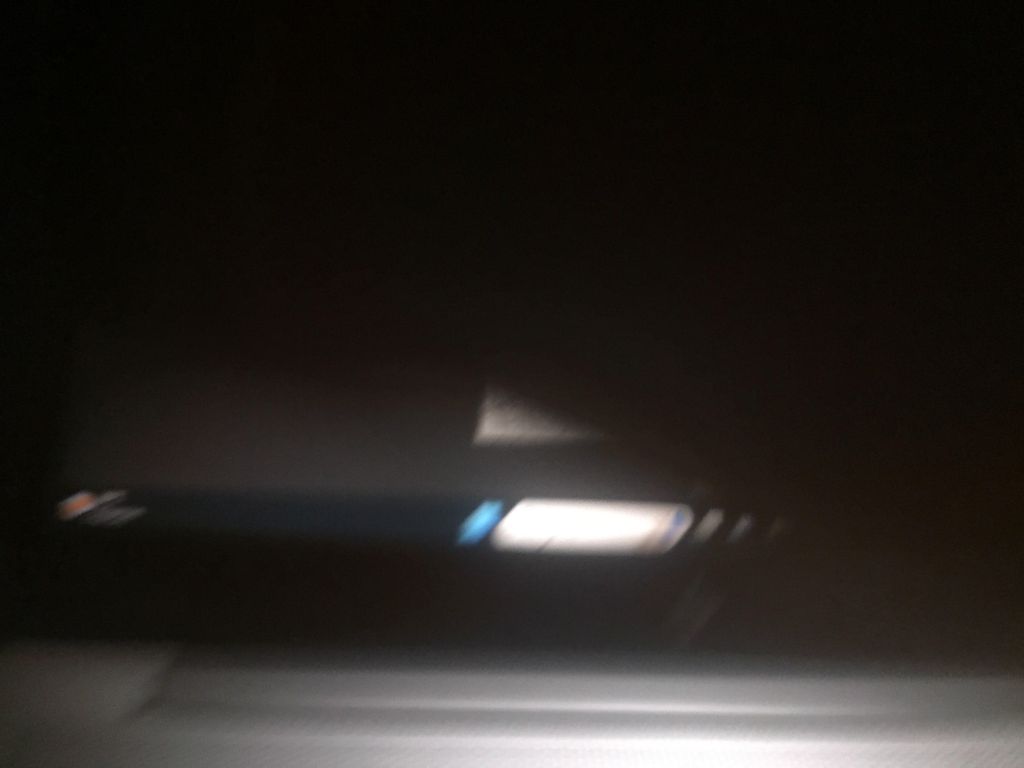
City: ottawa-gatineau